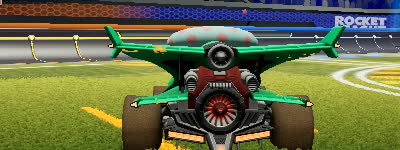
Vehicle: aftershock